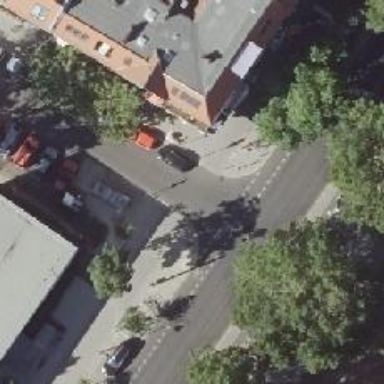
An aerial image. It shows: Residential road with asphalt surface. There is parallel on-street parking on the left lane and perpendicular on-kerb parking on the right lane.